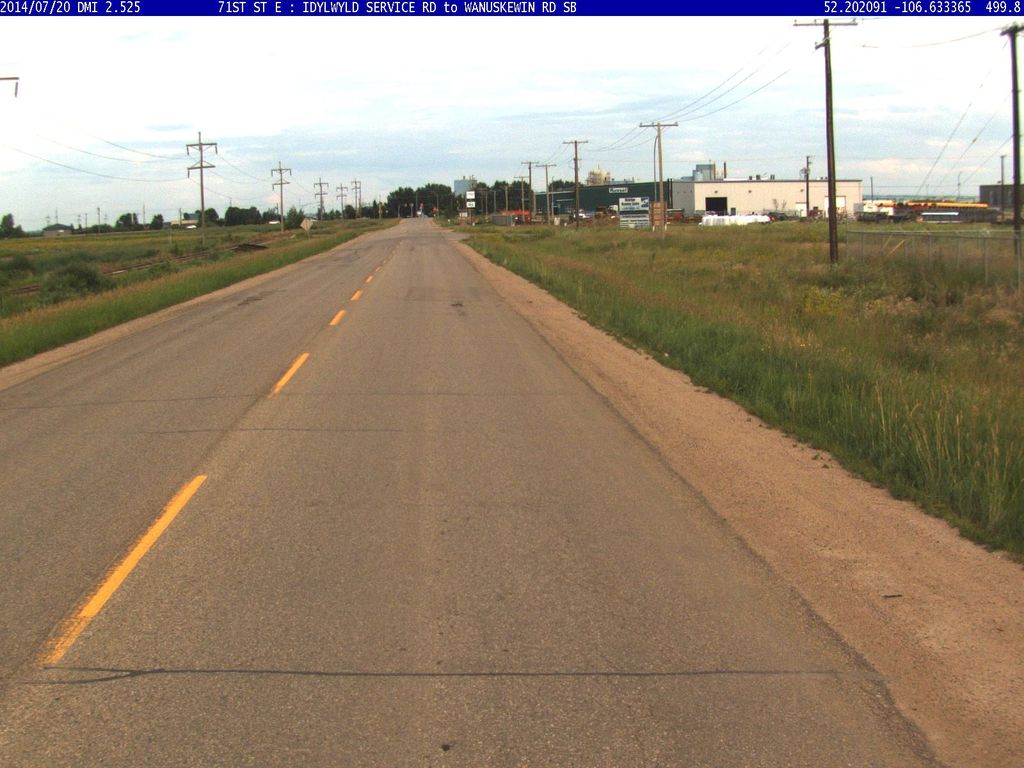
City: saskatoon